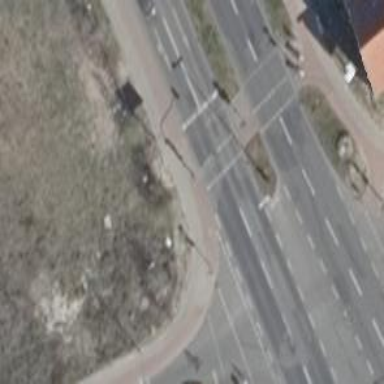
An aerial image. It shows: Crossing with traffic signals.